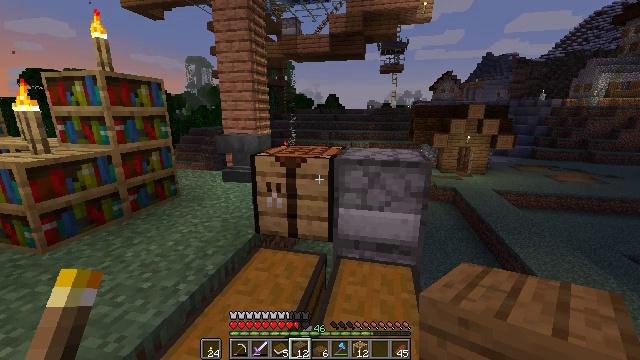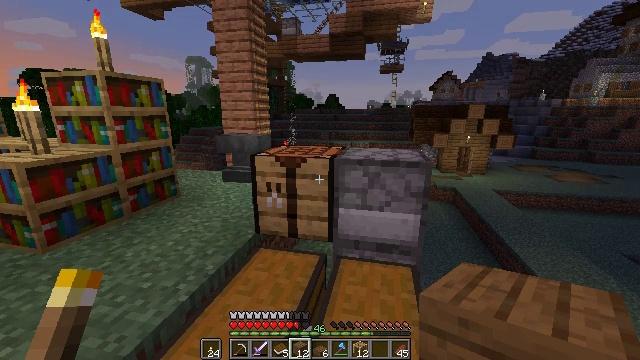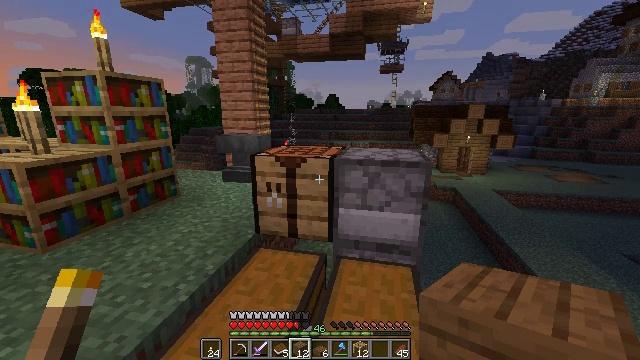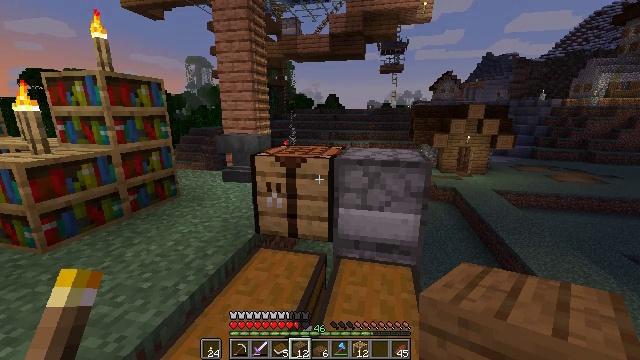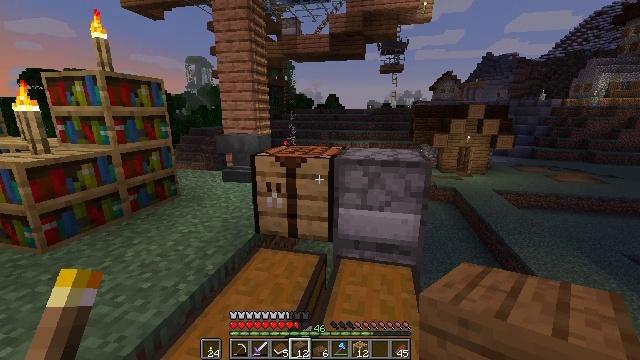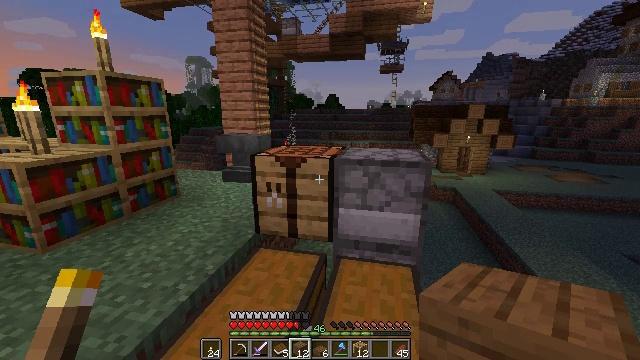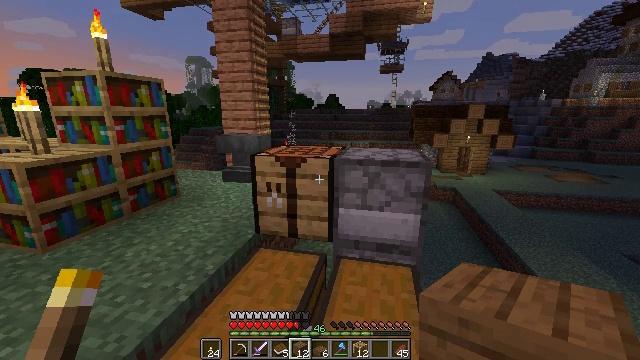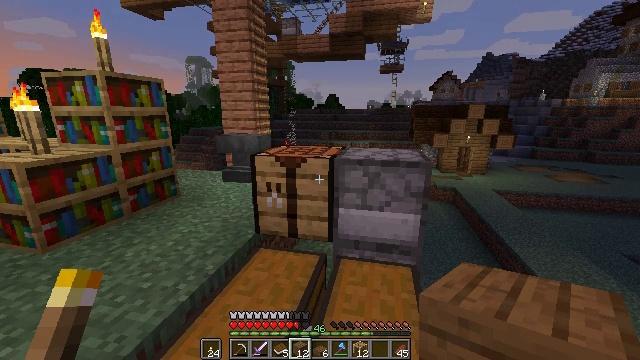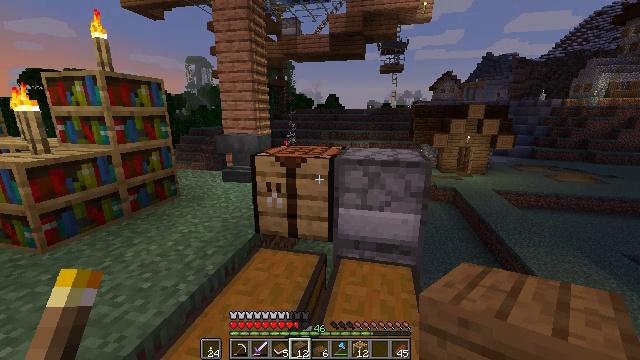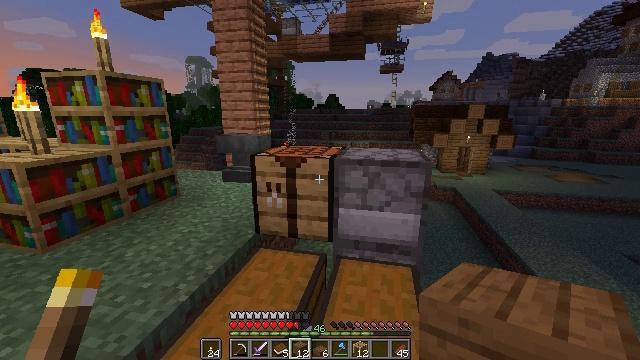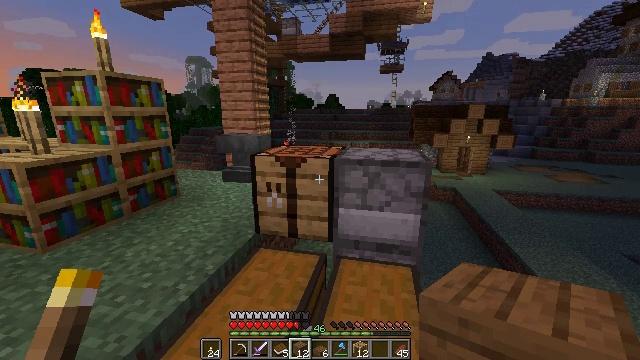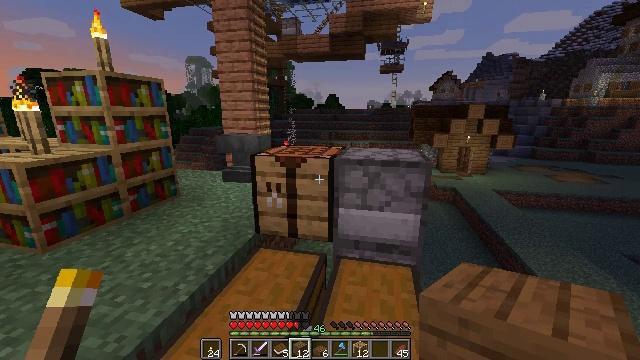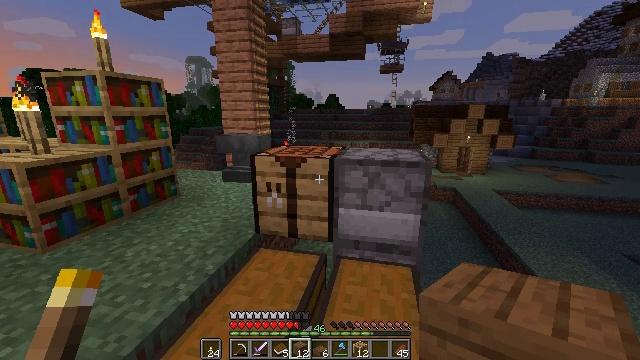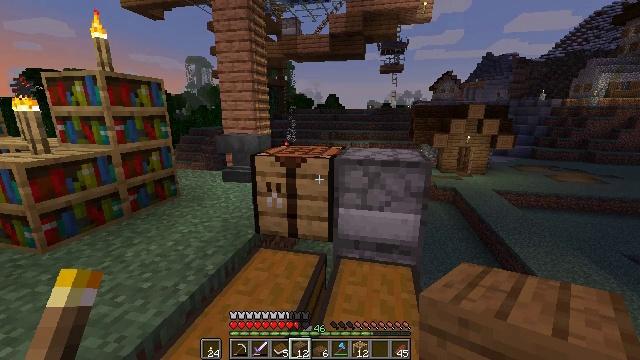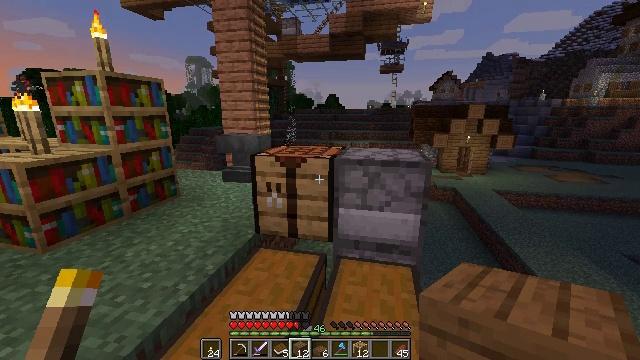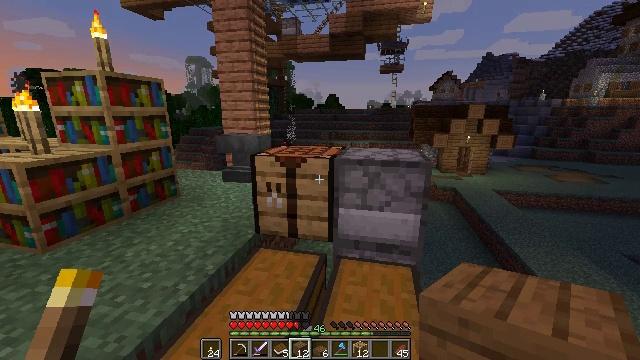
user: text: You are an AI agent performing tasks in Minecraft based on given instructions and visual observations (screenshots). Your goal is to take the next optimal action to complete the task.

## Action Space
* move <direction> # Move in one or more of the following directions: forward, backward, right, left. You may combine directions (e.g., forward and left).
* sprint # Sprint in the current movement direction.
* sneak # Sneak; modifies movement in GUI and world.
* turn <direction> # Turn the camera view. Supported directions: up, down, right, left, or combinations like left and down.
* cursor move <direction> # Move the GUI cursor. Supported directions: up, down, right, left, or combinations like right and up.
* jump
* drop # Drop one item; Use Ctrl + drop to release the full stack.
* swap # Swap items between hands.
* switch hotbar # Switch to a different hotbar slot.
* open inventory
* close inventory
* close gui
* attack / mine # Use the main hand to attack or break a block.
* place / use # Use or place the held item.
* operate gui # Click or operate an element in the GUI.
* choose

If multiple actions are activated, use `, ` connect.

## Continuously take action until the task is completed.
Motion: motion action
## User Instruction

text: Craft a spruce fence gate using the crafting table.
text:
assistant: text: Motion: no_op
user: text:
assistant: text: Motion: no_op
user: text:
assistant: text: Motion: no_op
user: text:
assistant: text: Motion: no_op
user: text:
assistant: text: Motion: no_op
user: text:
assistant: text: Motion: no_op
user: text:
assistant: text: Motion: no_op
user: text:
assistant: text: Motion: no_op
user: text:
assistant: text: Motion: no_op
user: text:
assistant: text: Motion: no_op
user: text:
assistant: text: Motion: no_op
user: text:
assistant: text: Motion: no_op
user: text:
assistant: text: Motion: no_op
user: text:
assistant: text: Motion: no_op
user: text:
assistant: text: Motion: no_op
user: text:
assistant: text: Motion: no_op
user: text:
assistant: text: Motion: no_op
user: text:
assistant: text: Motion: no_op
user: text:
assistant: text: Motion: no_op
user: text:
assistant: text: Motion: no_op
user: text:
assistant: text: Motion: no_op
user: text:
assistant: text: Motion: no_op
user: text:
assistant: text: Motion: no_op
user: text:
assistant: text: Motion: no_op
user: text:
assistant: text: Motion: no_op
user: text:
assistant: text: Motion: no_op
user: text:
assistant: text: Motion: no_op
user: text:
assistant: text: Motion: no_op
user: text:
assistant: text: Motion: no_op
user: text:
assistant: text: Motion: no_op